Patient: sex M, age 63
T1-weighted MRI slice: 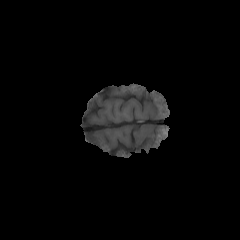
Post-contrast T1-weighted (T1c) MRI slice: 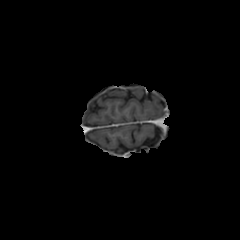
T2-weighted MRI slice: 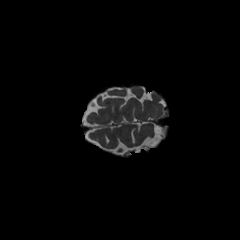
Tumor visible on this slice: no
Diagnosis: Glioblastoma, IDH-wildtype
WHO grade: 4